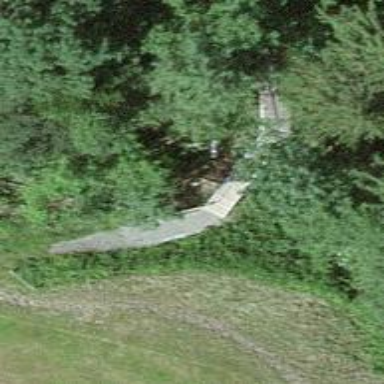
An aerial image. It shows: Path on bridge.